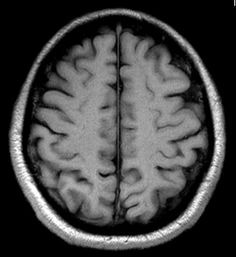
Label: notumor